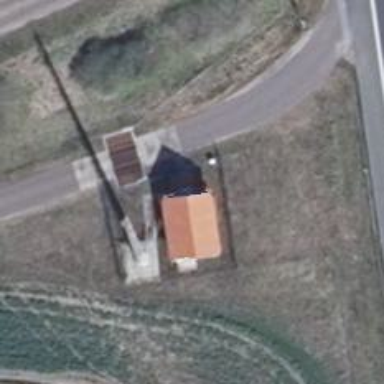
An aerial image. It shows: Communication tower.